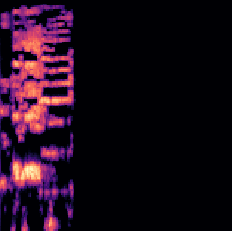
Sound class: Rooster